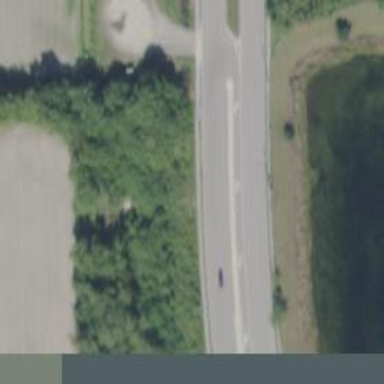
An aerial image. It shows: Primary link highway.